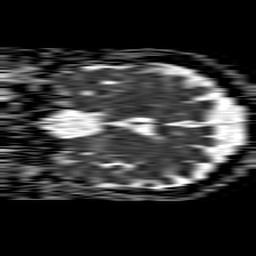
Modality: ADC
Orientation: coronal
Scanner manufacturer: philips
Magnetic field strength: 1.5 T
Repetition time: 4.6 s
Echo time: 0.08517 s